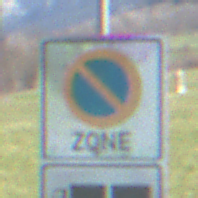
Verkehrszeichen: BeginnEingeschraenktesHalteverbotZone
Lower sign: HinweisDurchSinnbild16
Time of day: MorningAfternoon
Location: Outdoor (Nature)
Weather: PartlyCloudy
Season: NotSpecified
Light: Natural